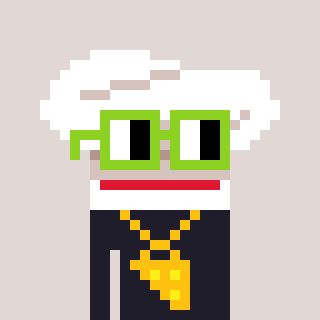
a pixel art character with square light green glasses, a chef hat-shaped head and a grayscale-colored body on a warm background